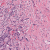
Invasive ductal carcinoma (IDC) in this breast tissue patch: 1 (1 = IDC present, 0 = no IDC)